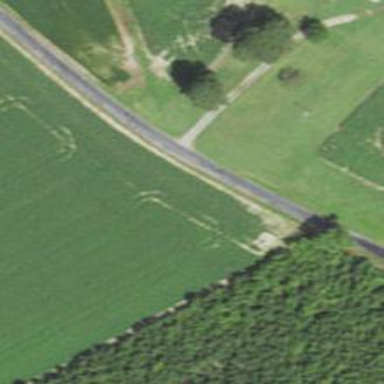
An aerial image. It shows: Tertiary road.